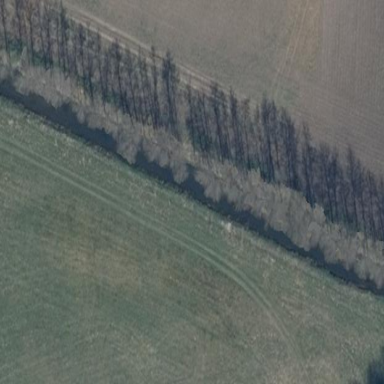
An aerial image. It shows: Deciduous broadleaved woodland.